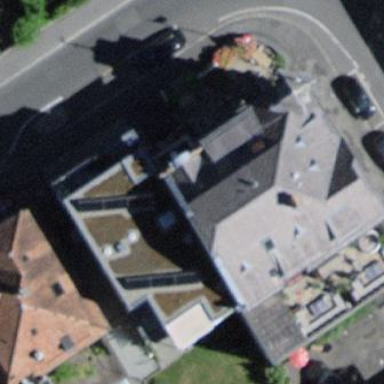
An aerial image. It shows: Hotel building.